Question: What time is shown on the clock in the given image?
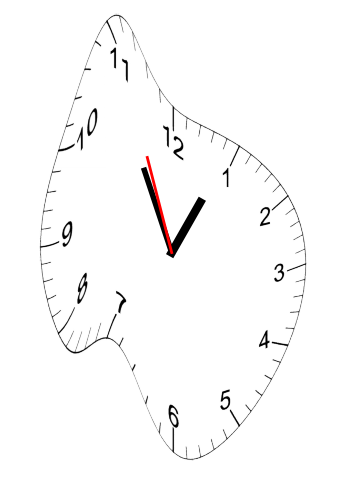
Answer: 12:54:56